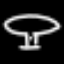
Label: mushroom